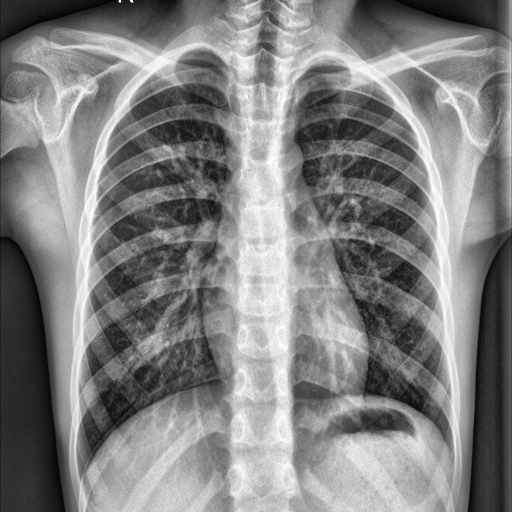
Finding: NORMAL